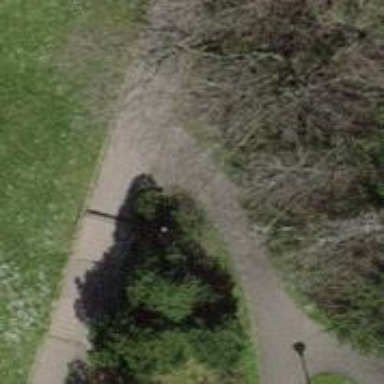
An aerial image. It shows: Road with steps.